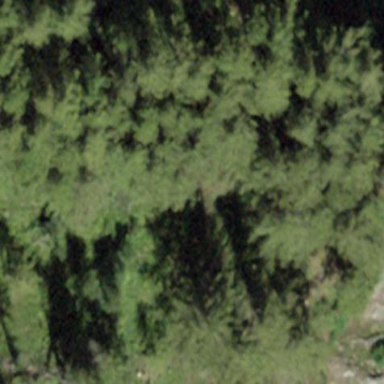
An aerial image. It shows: Mixed leaf woodland.